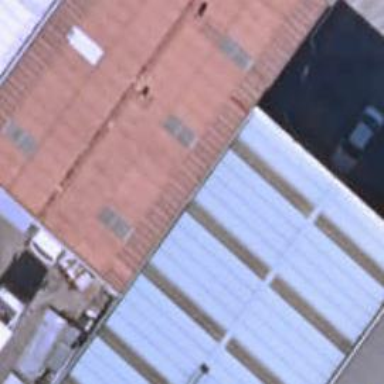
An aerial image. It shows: Industrial building.